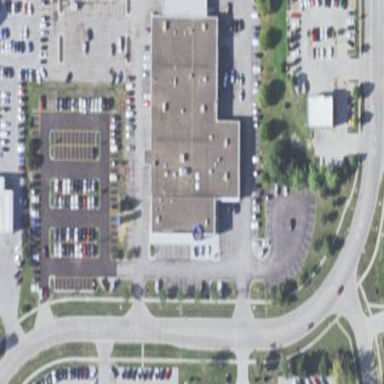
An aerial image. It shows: Retail building that houses car shop.